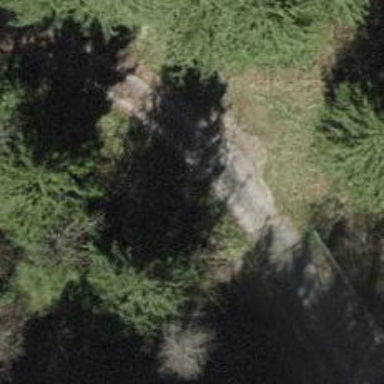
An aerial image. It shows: Concrete bridge over track with grade 2 surface.